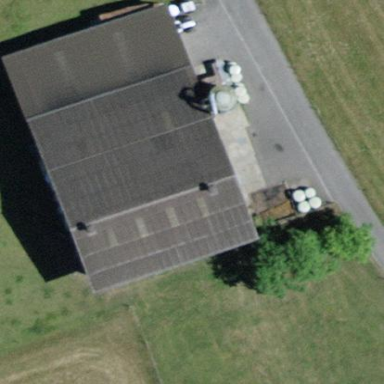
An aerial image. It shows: Barn.